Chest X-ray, PA view. Patient: 49 years old, sex M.
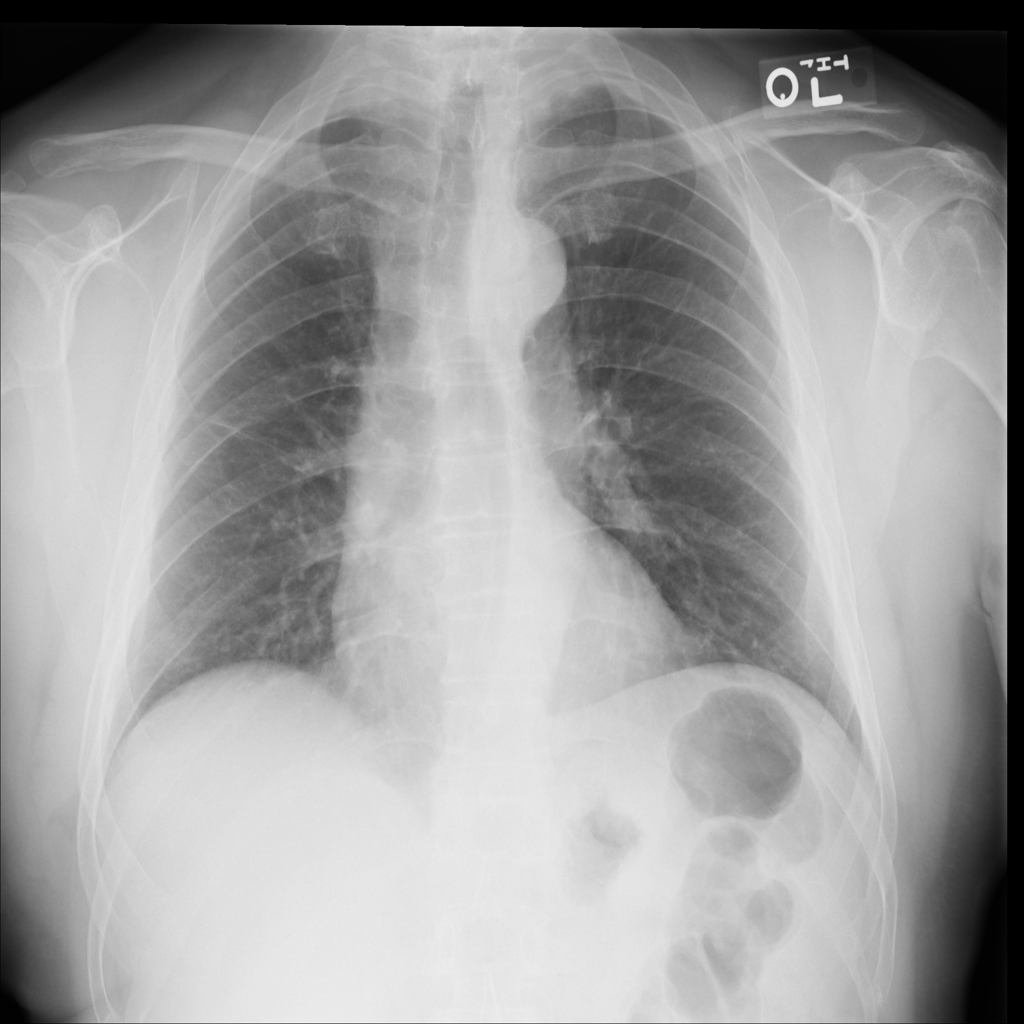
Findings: Atelectasis, Consolidation, Pleural_Thickening